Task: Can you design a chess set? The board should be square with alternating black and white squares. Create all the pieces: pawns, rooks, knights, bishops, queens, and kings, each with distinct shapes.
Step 2490:
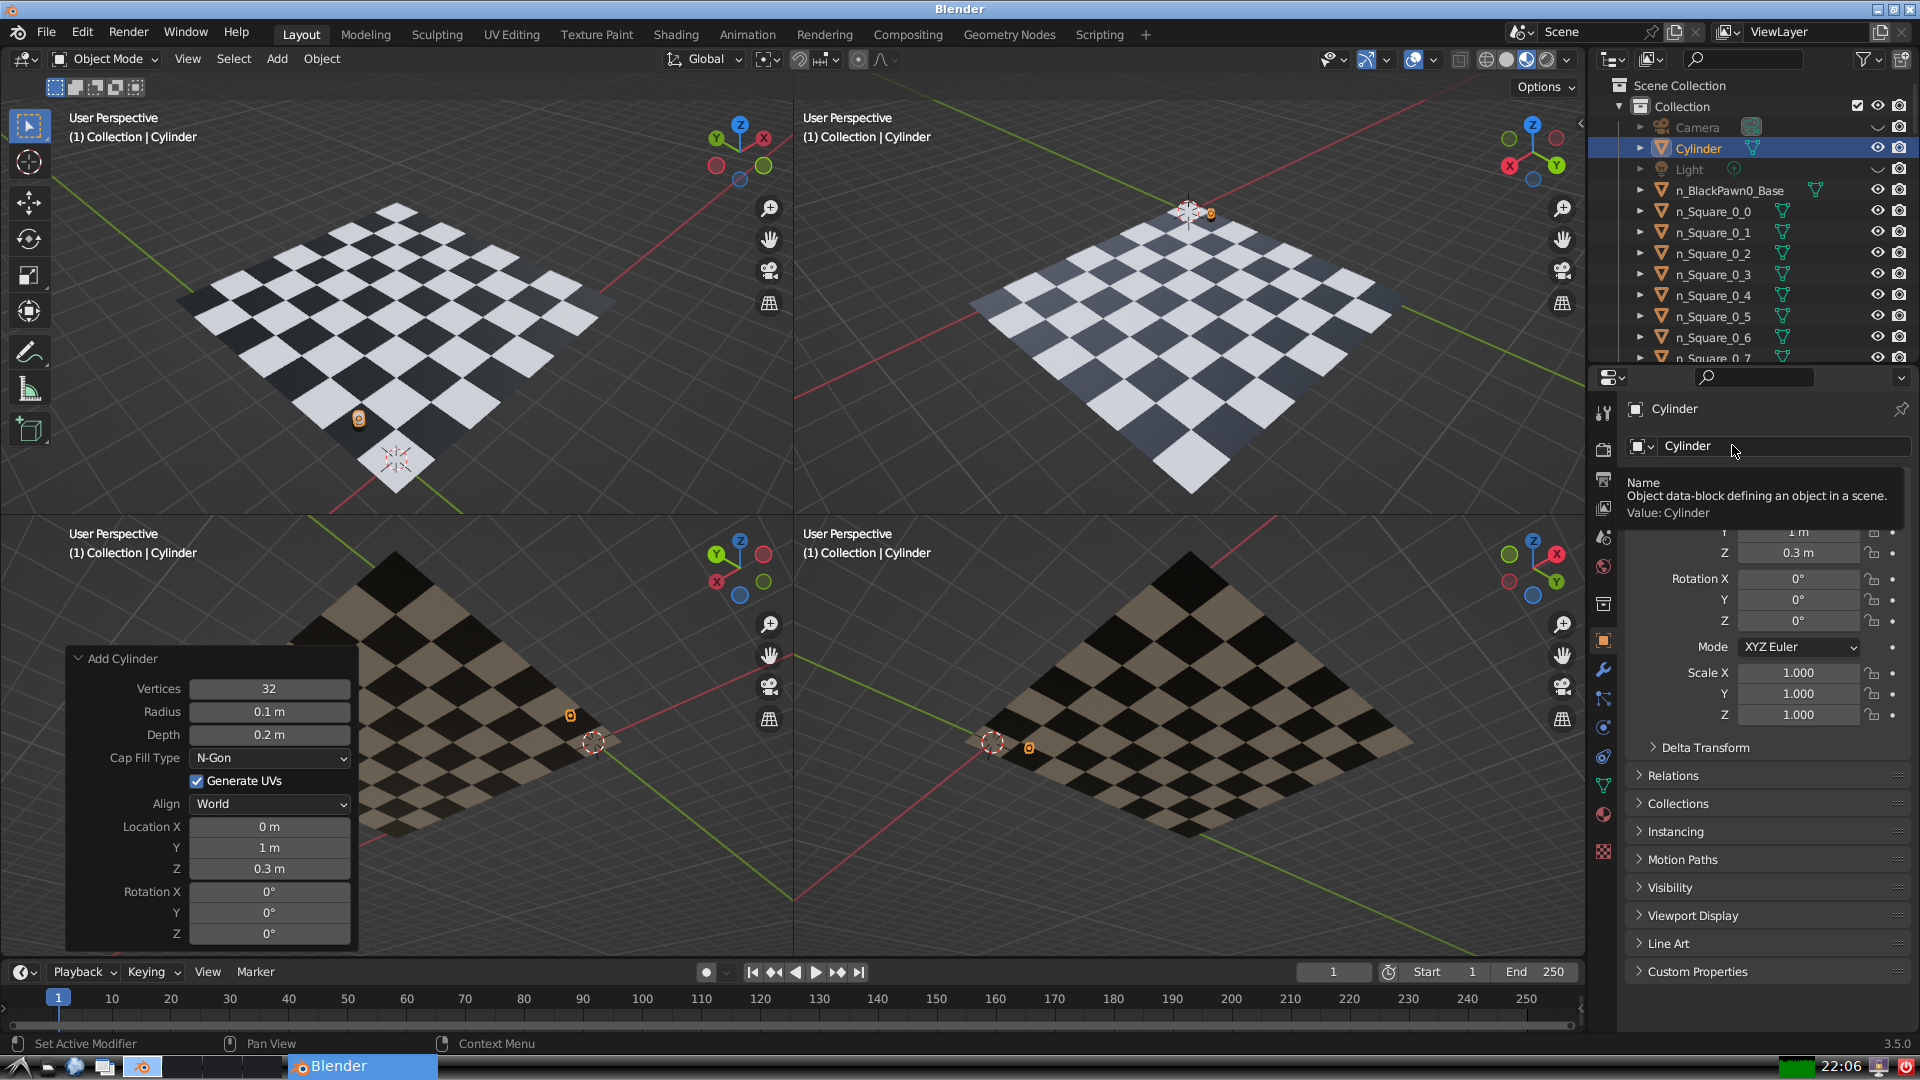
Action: click: no